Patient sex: M
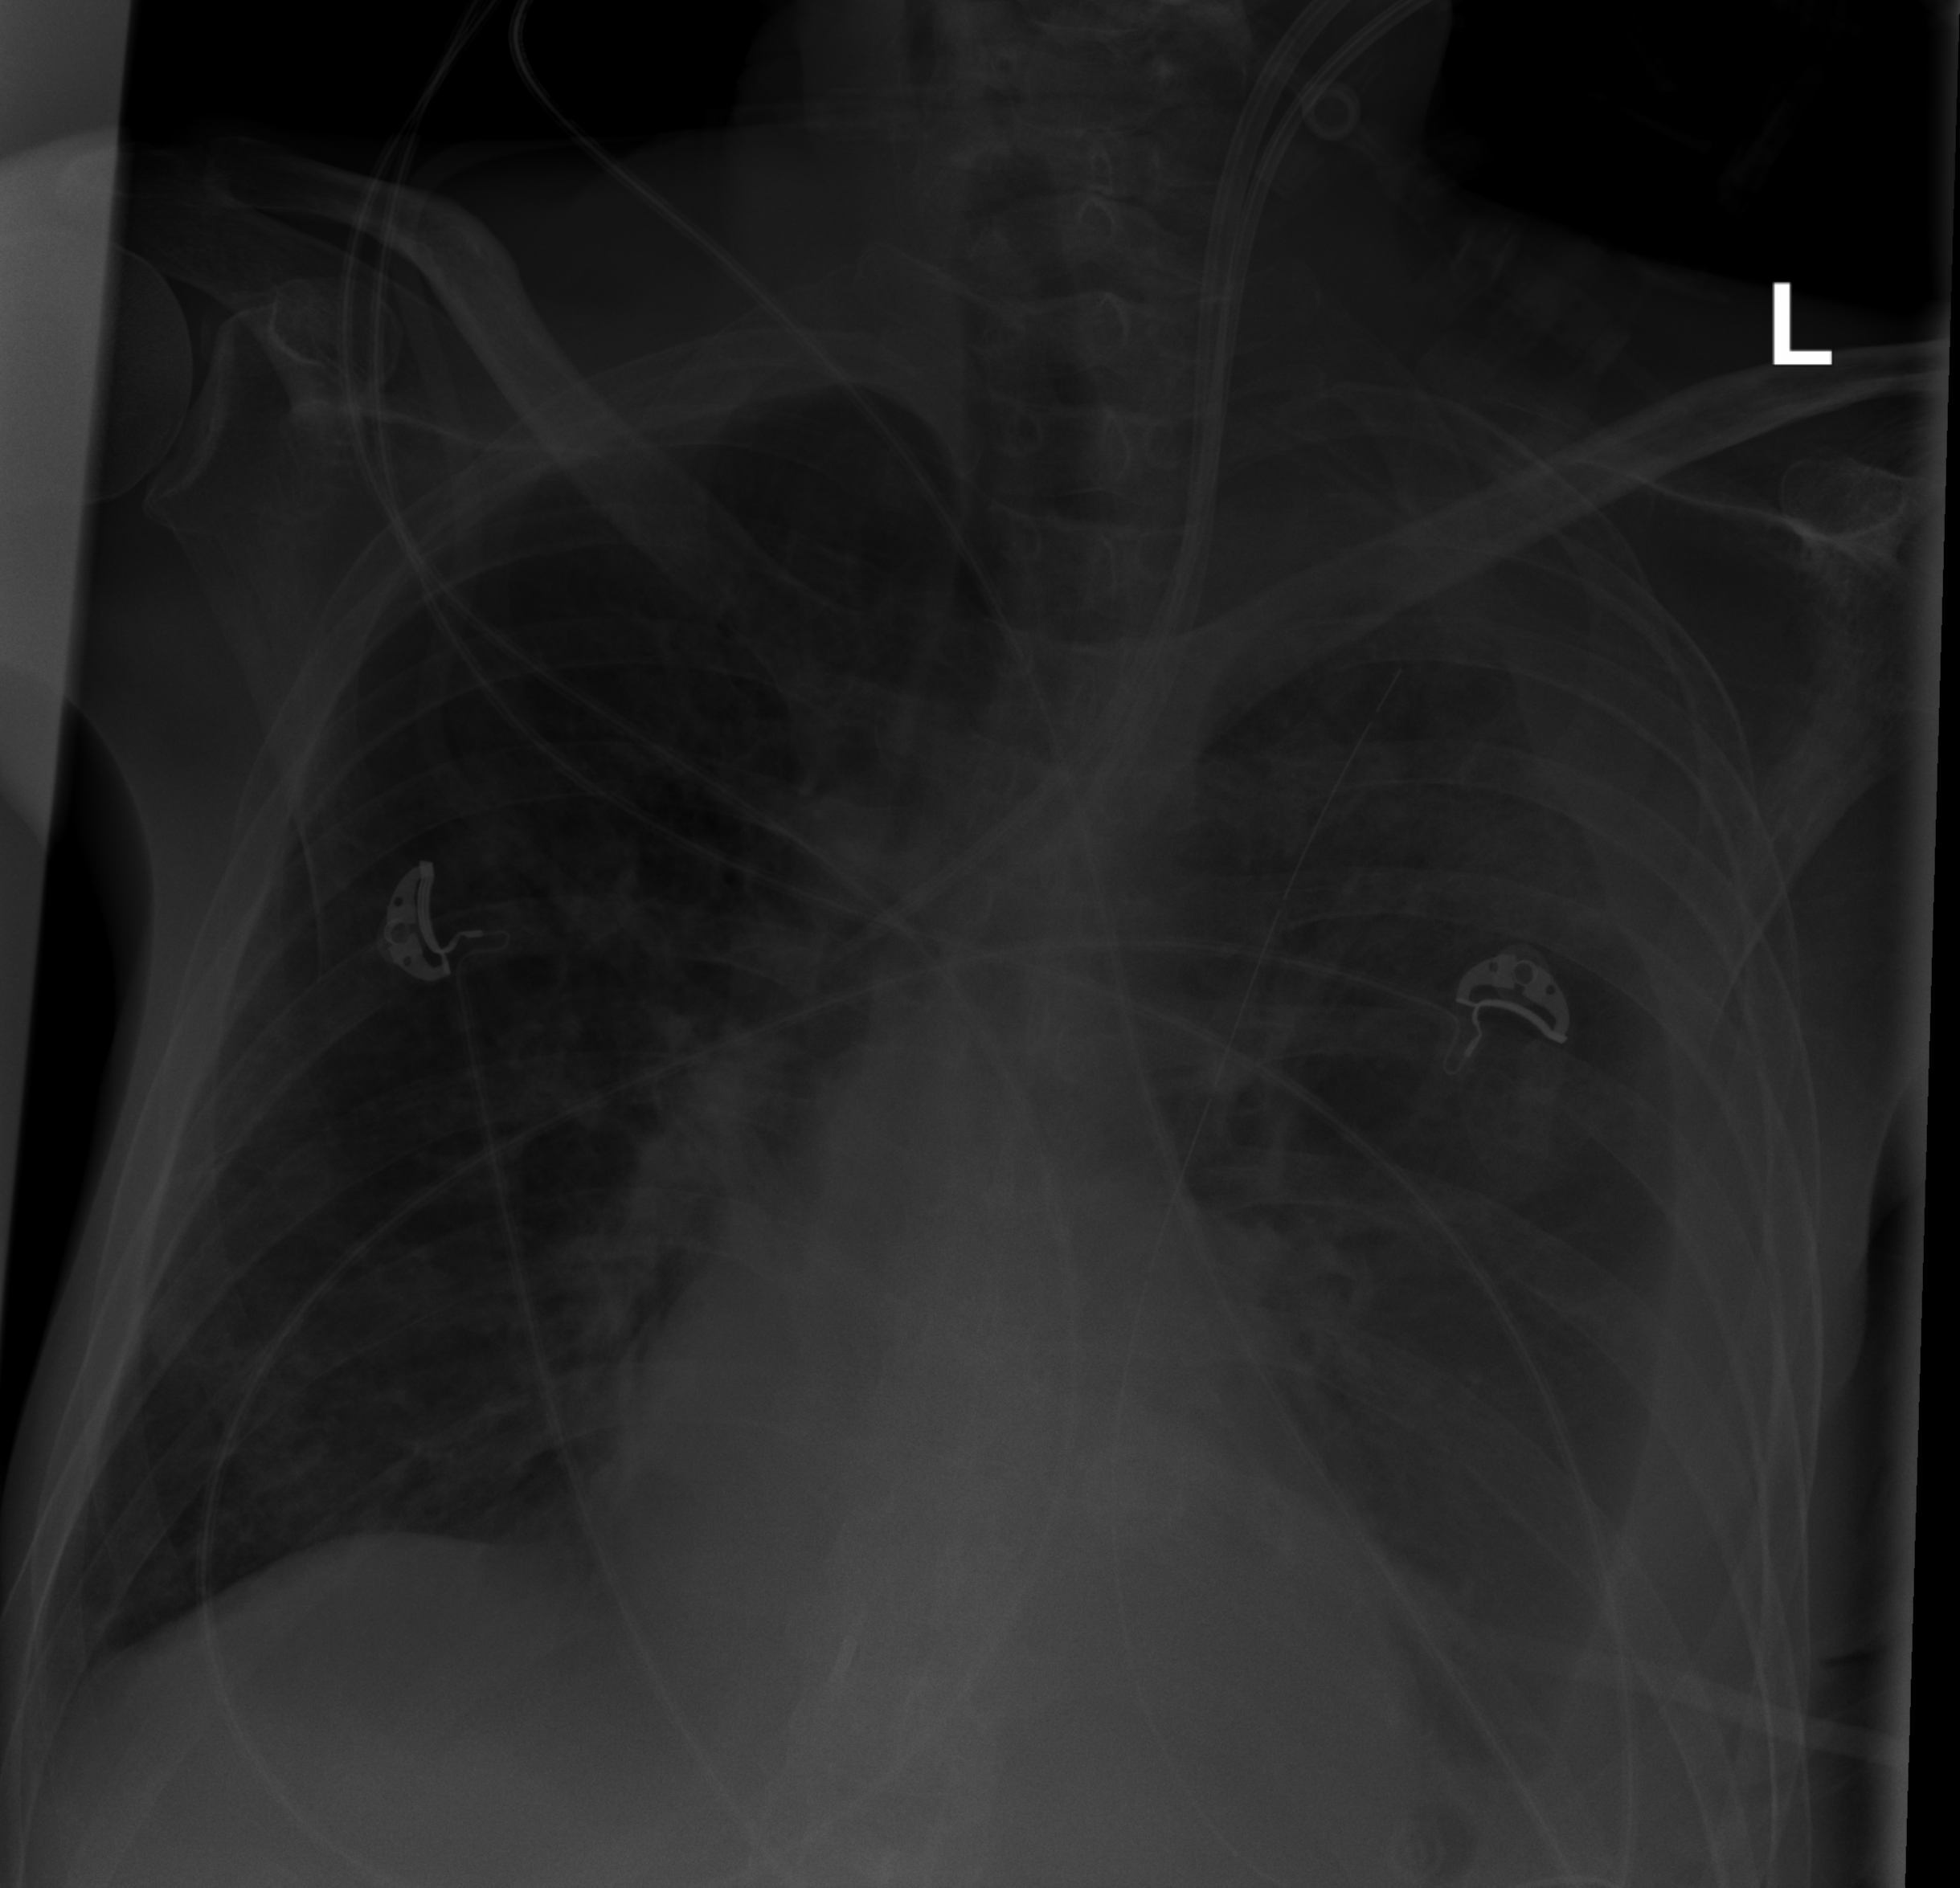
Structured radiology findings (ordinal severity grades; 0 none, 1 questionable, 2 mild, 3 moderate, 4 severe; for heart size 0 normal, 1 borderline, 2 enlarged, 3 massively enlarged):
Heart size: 0
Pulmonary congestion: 0
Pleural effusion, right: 2
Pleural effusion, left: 3
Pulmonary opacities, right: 0
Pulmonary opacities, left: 0
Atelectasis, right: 2
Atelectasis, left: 3